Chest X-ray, PA view. Patient: 62 years old, sex M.
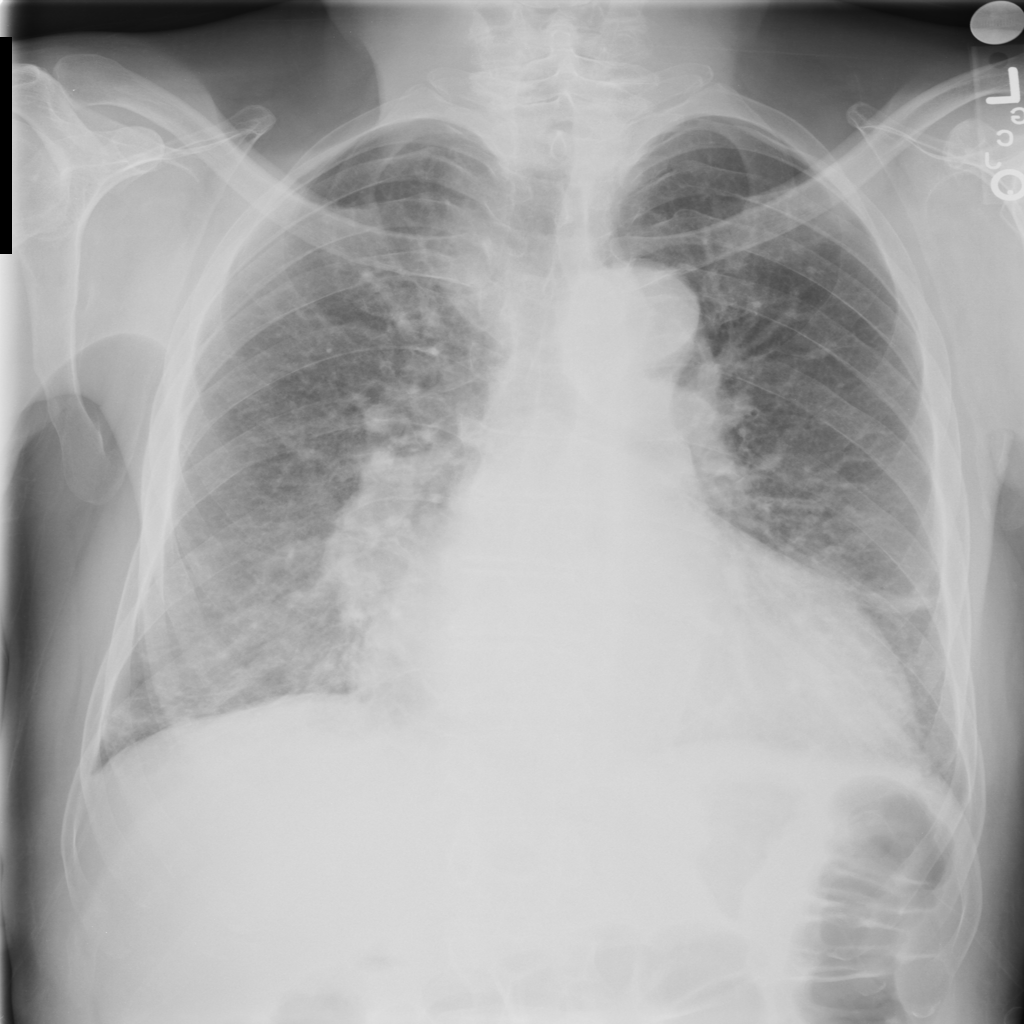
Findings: Cardiomegaly